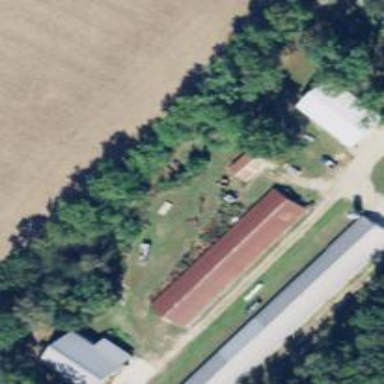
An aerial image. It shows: Farm auxiliary building.